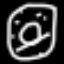
Label: donut